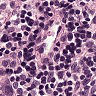
Metastatic tissue present: no